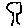
Label: tree